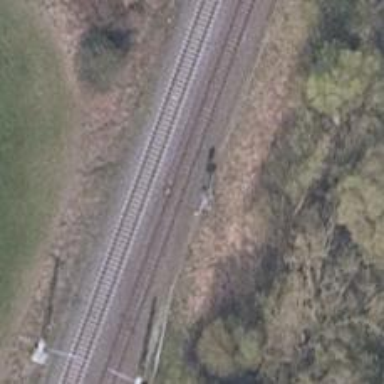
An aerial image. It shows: Signal light at railway crossing.